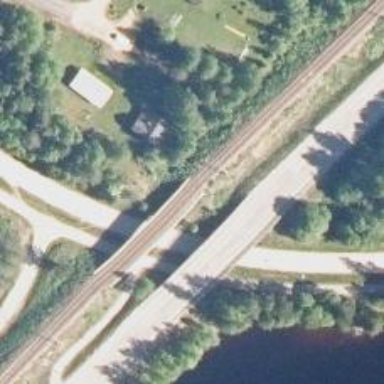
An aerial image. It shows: Continuous rail bridge over railway track.